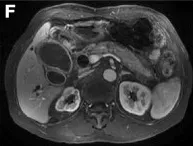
CT and MRI scan of the patient. MRI. Revealed homogeneously enhanced pancreas and diffusive thickening of the gallbladder wall.
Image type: radiology (mri)